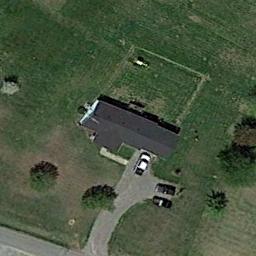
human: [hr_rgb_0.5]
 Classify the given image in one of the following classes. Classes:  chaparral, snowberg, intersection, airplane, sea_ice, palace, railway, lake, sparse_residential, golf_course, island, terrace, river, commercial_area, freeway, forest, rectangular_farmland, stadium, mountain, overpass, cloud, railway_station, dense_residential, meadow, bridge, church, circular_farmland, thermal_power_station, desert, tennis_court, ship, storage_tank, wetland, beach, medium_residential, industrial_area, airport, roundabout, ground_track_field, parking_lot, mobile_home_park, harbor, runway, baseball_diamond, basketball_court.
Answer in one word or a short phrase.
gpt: sparse_residential